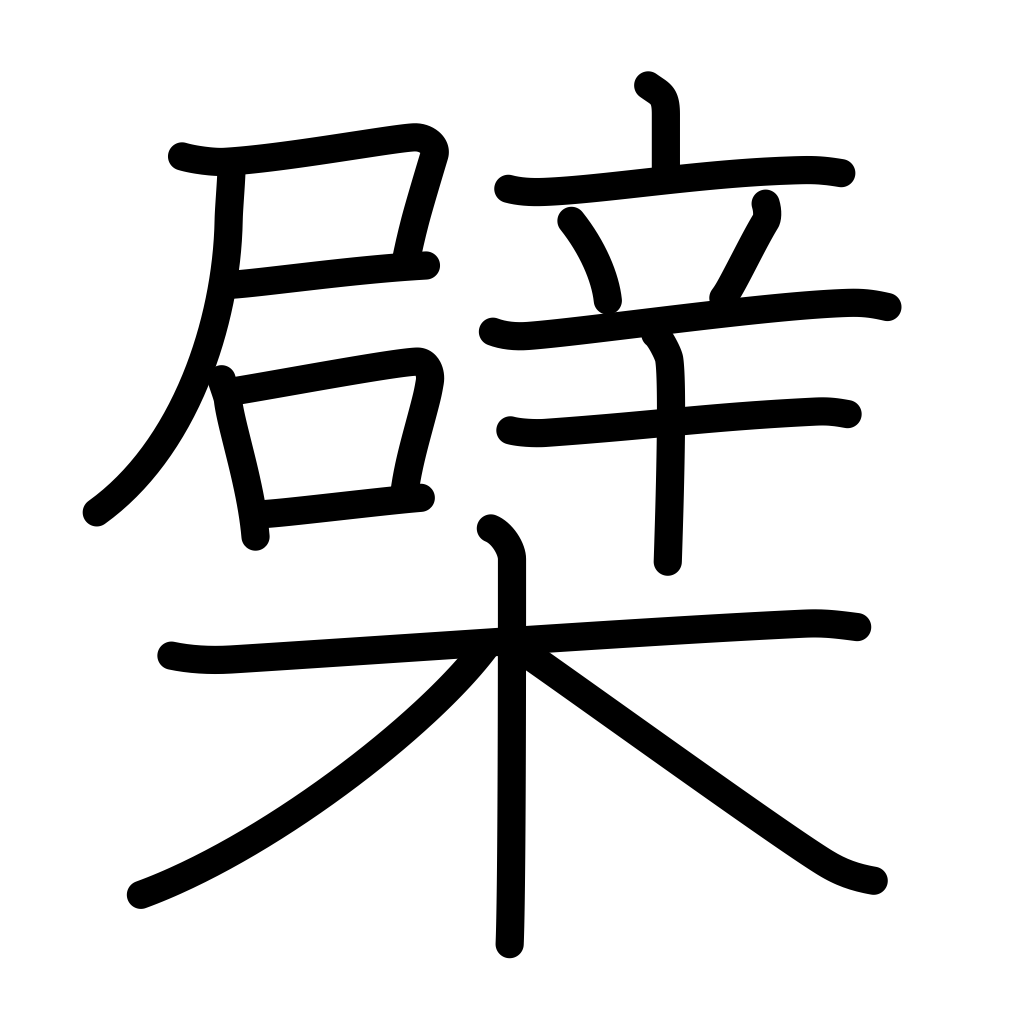
Meaning: Amur or Chinese cork tree